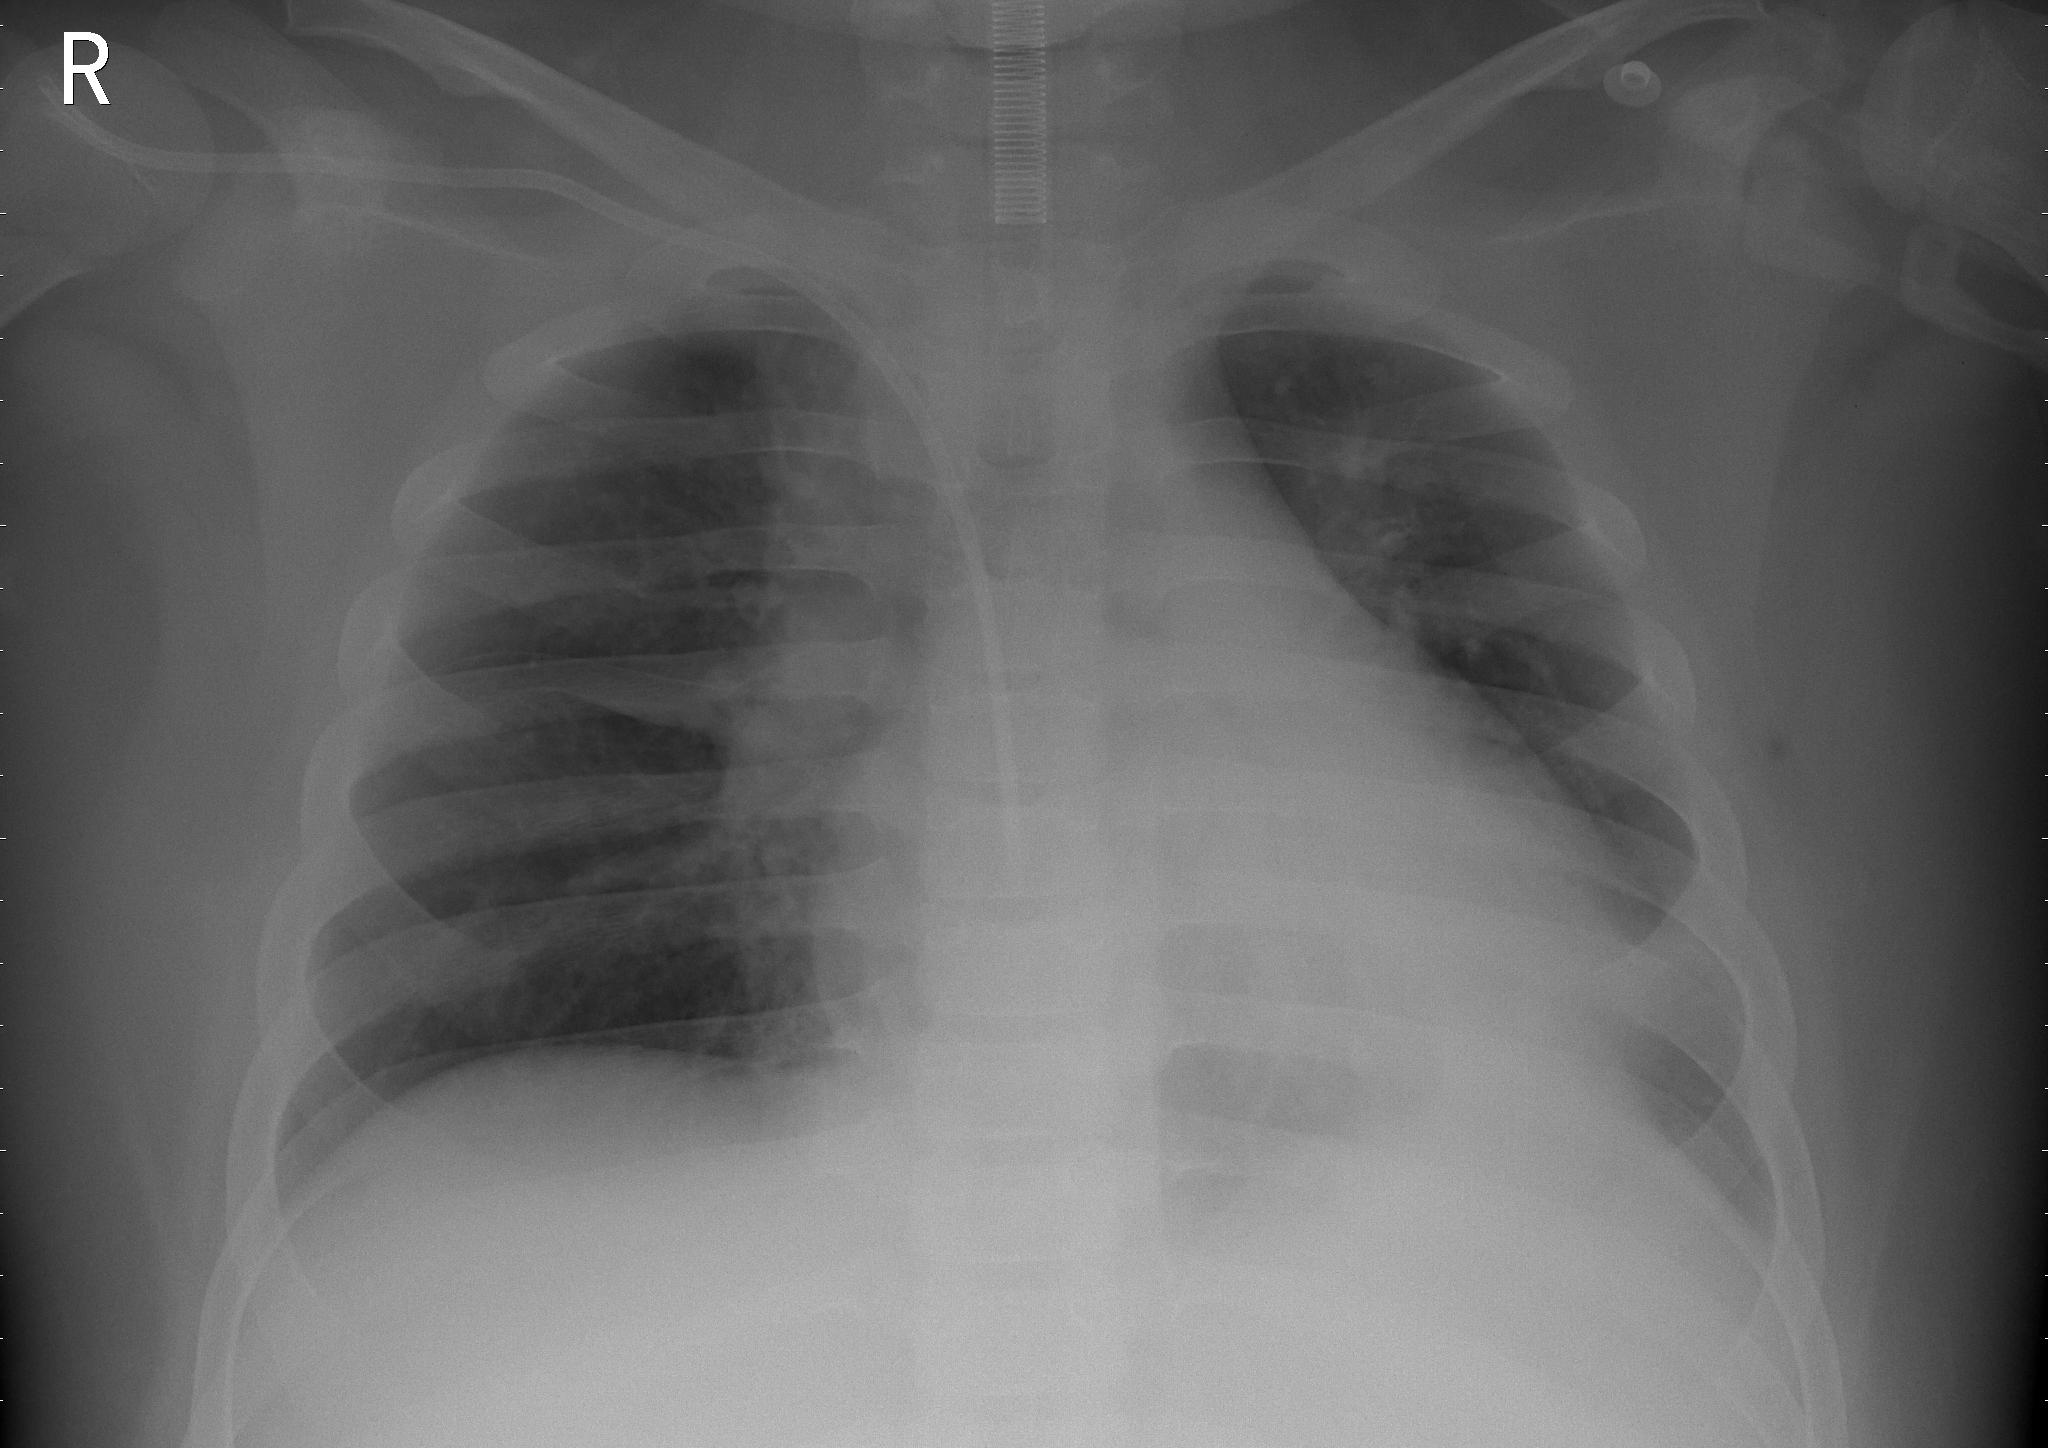
Diagnosis: PNEUMONIA